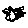
Label: bird